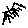
Label: sun